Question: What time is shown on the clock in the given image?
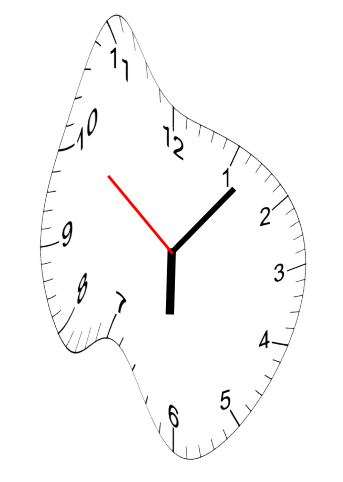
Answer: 06:06:51